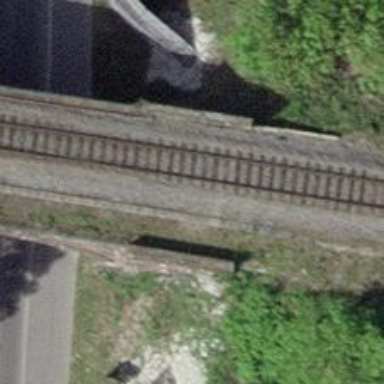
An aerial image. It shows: Solitary milestone along the railway.